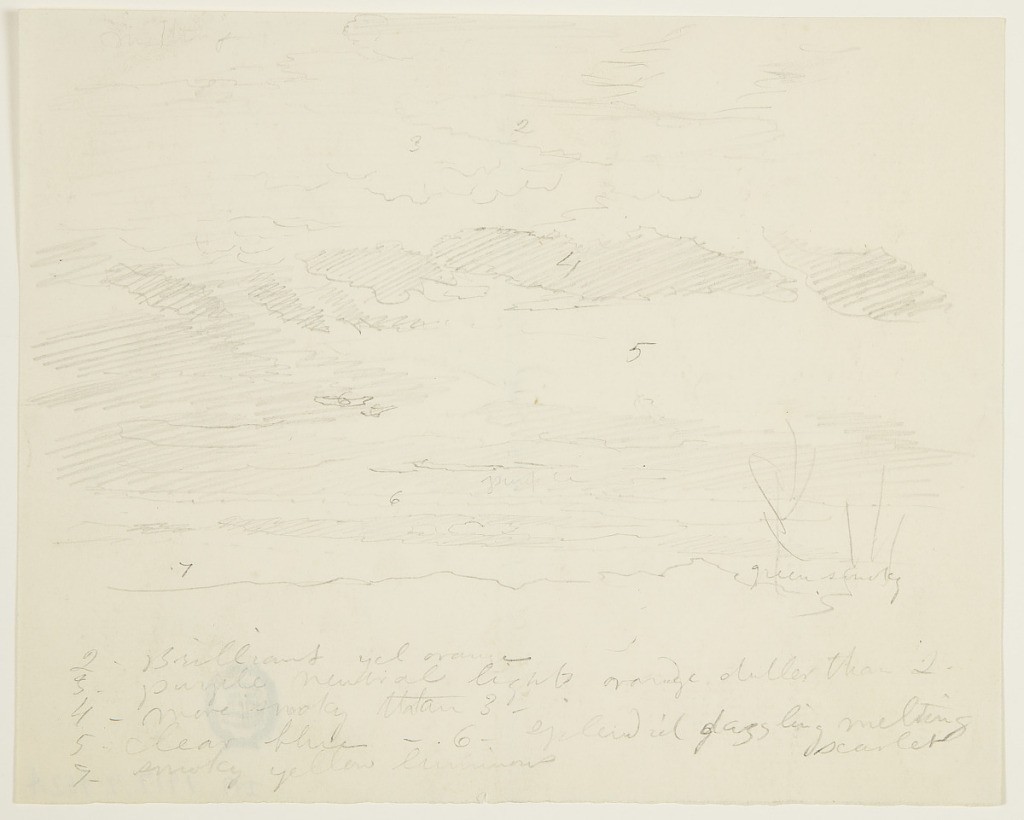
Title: Sketch of a Cloudy Sky
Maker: Frederic Edwin Church, American, 1826–1900
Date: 1870–75
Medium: Graphite on white laid paper
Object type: Drawing
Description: Atmosphere and landscape sketch showing a view of a cloudy sky, likely over the Hudson River Valley of New York. At lower center, a loosely rendered mountain range forms an undulating horizon across the composition, with two stick figure trees at right. Above, a tumultuous mix of puffy and hazy clouds are variously illuminated in dark and light tones by the light of the sun. At center, a series of particularly dark clouds arches across the sky.